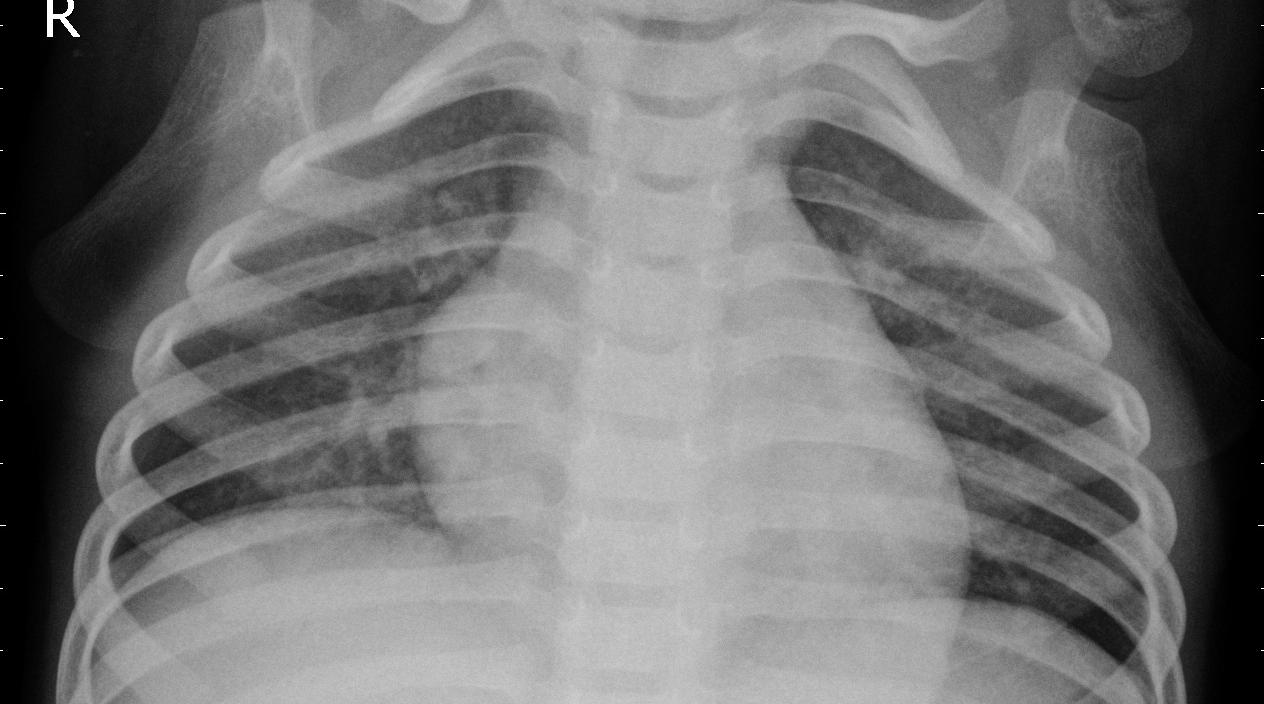
Diagnosis: PNEUMONIA